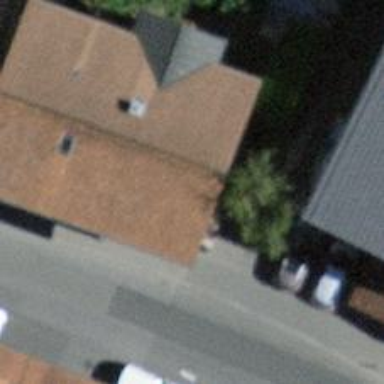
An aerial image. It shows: Cafe.